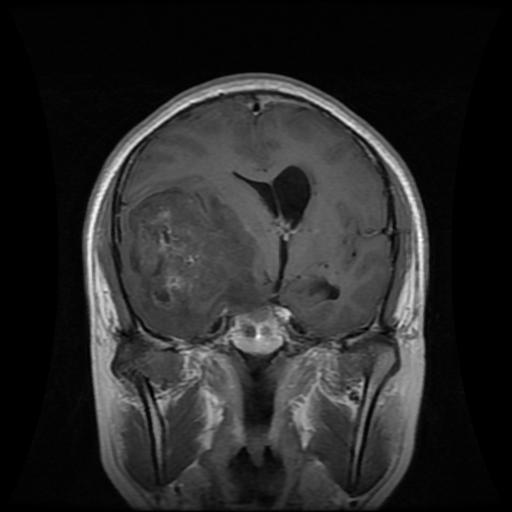
Label: glioma